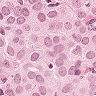
Metastatic tissue present: yes